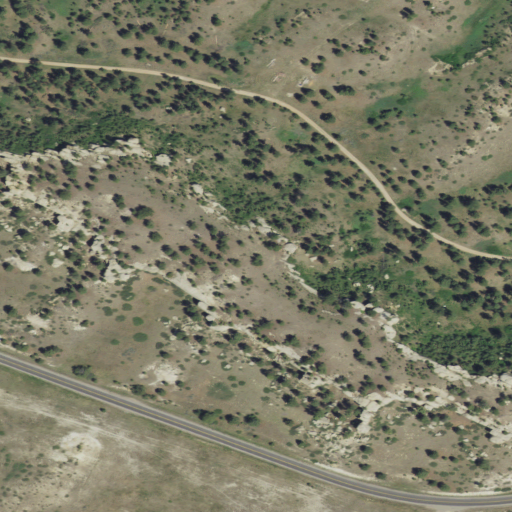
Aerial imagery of mountain in Montana named Signal Mountain containing shrub, evergreen forest, grassland, open development, and low intensity development